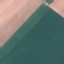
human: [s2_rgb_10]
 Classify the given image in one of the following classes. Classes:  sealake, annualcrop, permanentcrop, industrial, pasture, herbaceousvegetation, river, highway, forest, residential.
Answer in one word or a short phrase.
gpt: AnnualCrop